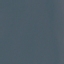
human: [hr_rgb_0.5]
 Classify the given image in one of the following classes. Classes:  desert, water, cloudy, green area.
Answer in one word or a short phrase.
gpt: water